Question: I have a java pojo class TestRule having variable ExpectedResultCode with appropriate getter and setter. I am using decision table drools
Now I want to access this set value of ExpectedResultCode in java.
Action: call setResultCode setter of the TestRule class and set the appropriate parameter from excel
TestRule.java-
'''
public class TestRule {
public String ExpectedResultCode;
public String getResultCode() {
return ExpectedResultCode;
}
public void setResultCode(String ExpectedResultCode) {
this.ExpectedResultCode = ExpectedResultCode;
}
}
'''
Drools Code:
'''
KieContainer kieContainer = kieServices
.newKieContainer(kieServices.getRepository()
.getDefaultReleaseId());
kieSession = kieContainer.newKieSession();
TestRule testrule = new TestRule();
kieSession.insert(testrule);
System.out.println("Output of Result Code:" + testrule.getResultCode()); --> I'm getting Null Value here.
kieSession.fireAllRules();
'''
In decision table, I changed action to
I want to get "Result1" as output, but I'm getting Null value.

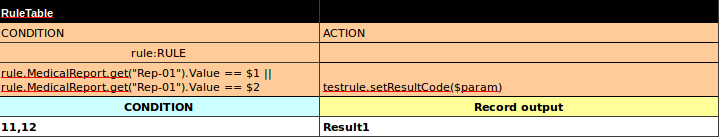
Answer: You display the object firing the rules:
'''
kieSession = kieContainer.newKieSession();
// create a TestRule object: ExpectedResultCode is null
TestRule testrule = new TestRule();
// insert the TestRule object: ExpectedResultCode is still null
kieSession.insert(testrule);
// display TestRule's ExpectedResultCode, which is still null
System.out.println("Output of Result Code:" + testrule.getResultCode());
// fire the rules
kieSession.fireAllRules();
'''
Print the value firing the rules:
'''
// now the object TestRule's ExpectedResultCode should have changed.
System.out.println("Output of Result Code:" + testrule.getResultCode());
'''